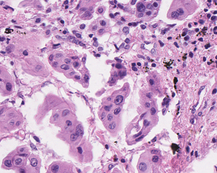
Tumor epithelial tissue: yes
Tumor-associated stroma tissue: yes
Normal tissue: no